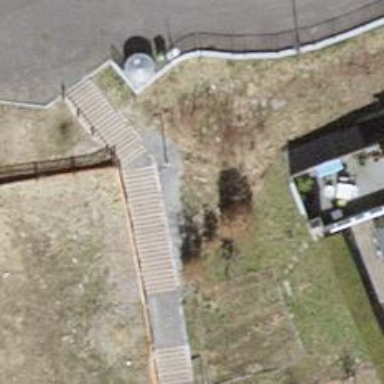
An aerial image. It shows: Set of steps on the road.